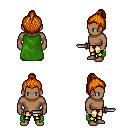
a pixel art fantasy rpg character, male body template, human, dark skin, green cape, gold greaves, dark blonde short topknot hairstyle, dagger, four views (front, back, left, right), 2x2 character sprite sheet, small pixel art, hard edges, no anti-aliasing